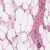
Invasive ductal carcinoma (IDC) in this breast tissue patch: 0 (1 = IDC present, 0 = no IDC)